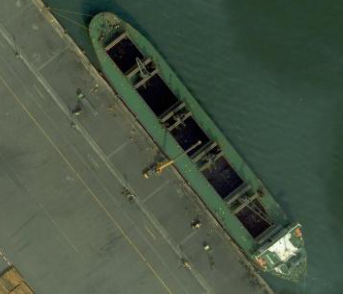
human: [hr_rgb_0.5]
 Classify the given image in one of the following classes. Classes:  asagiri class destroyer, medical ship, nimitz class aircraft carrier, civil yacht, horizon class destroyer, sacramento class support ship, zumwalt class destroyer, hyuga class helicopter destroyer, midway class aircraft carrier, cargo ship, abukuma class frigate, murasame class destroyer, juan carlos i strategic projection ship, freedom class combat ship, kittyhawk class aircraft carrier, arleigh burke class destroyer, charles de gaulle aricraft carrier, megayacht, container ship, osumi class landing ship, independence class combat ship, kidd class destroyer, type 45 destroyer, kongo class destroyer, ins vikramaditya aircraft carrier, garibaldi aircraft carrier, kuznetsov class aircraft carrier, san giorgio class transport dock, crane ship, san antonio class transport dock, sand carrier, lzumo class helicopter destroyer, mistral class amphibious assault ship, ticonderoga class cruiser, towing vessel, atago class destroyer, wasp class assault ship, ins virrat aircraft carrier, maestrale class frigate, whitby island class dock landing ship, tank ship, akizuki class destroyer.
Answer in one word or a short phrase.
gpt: Sand carrier